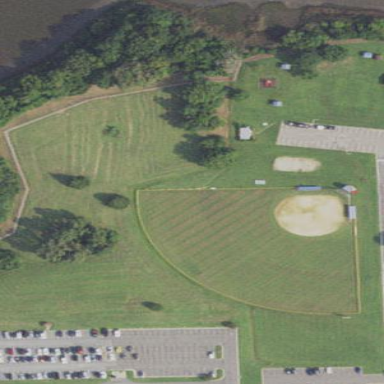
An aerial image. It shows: Baseball pitch surrounded by fence.